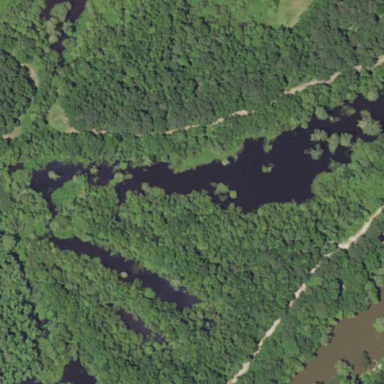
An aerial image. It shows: Swampy wetland area.